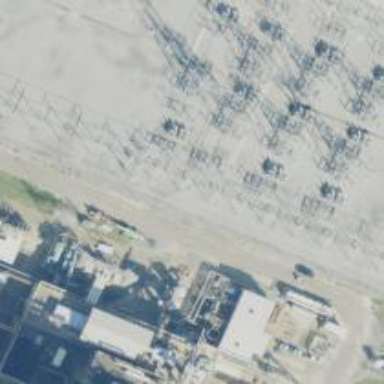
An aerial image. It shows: Switch for power supply.